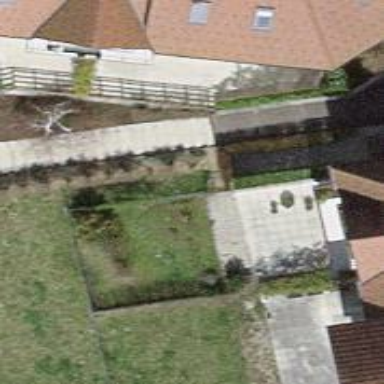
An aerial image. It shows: Concrete steps.